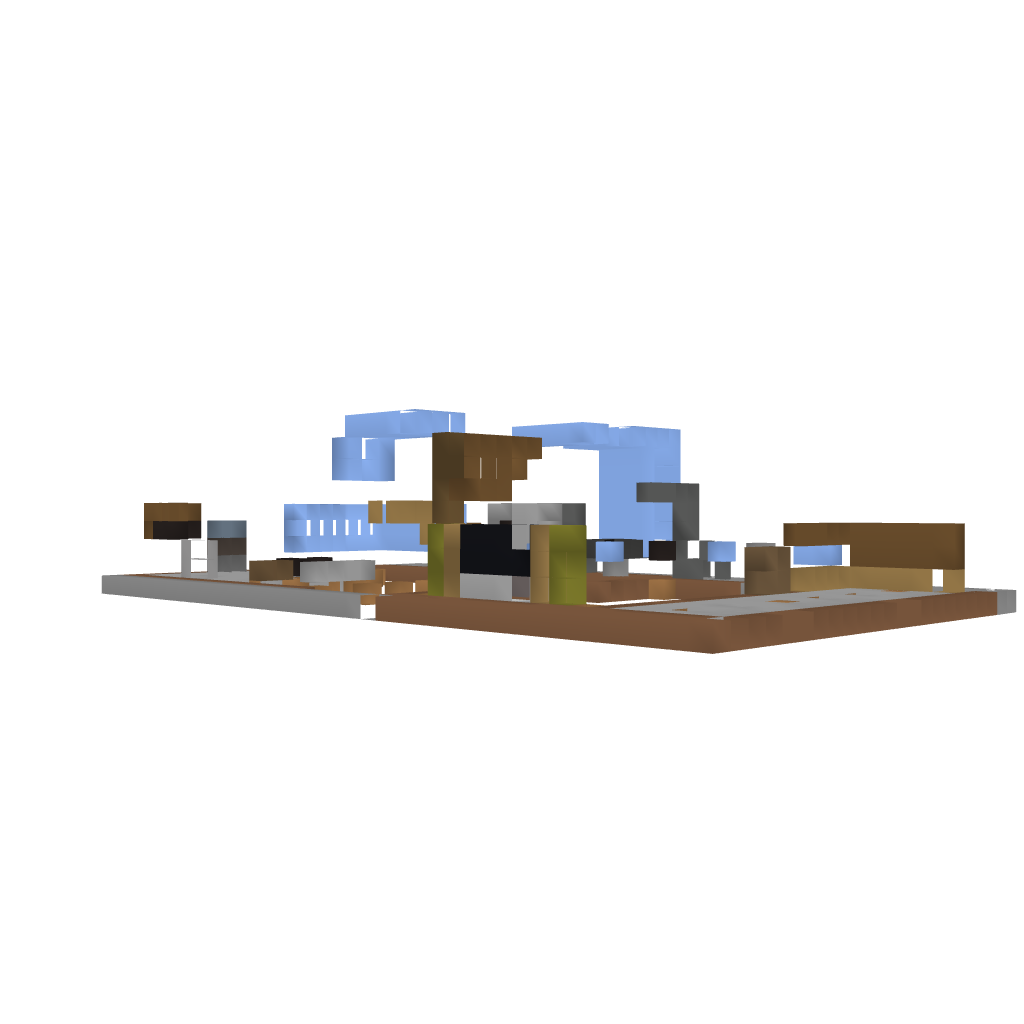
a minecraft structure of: modern house